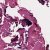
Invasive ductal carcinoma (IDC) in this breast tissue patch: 0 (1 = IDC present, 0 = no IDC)